Interaction volume radius: 5 \u00c5
Interaction volume height: 15 \u00c5
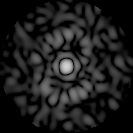
Disorder parameter: 0.7918